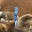
Label: 1